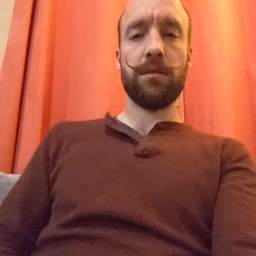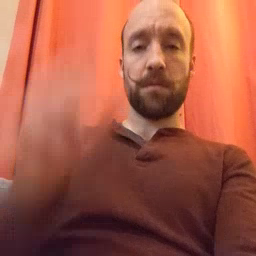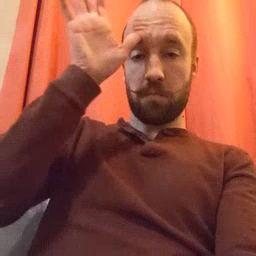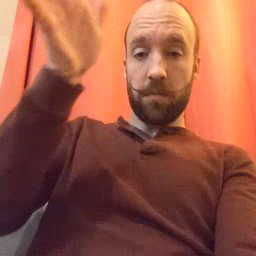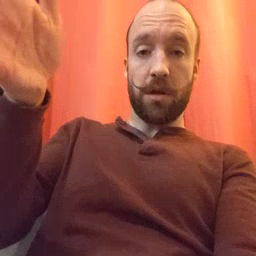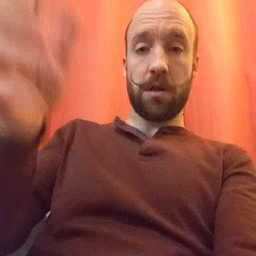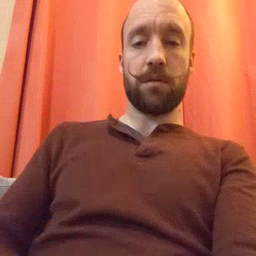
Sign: grandpa